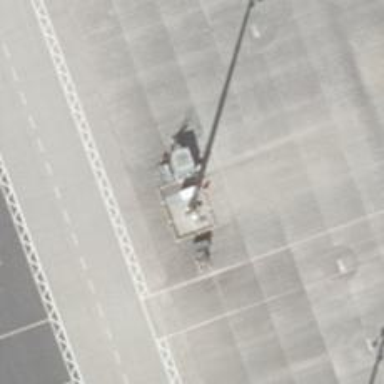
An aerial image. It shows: Mast structure.